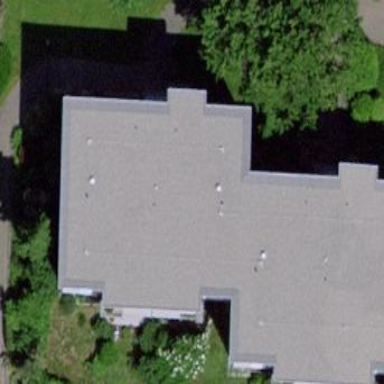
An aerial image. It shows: Flat-roofed building.